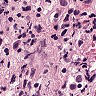
Metastatic tissue present: yes